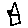
Label: house